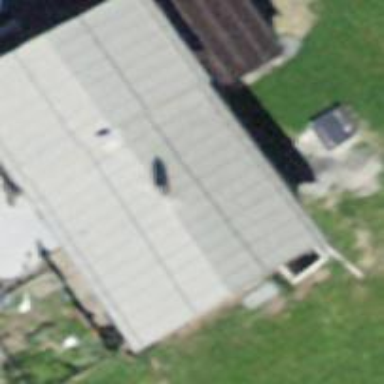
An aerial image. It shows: Building with tile roof.